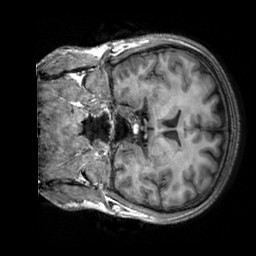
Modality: T1w
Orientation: coronal
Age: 26
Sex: male
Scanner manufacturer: siemens
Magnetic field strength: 3 T
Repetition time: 2.3 s
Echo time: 0.00303 s